Question: What I'm trying to do is have a master repo with root dir named 'lib', within this are 2 sub-directories 'js' and 'html'. When creating local/dev branches based on 'lib', I need to pull the master 'html' directory, but inside that directory I need the latest 'js' directory.
Fyi, 'html' contains several templates for various projects, 'js' contains our own Javascript libraries but also 3rd party: jquery, YUI, Cufon, etc. Ideally I want to pull from 3rd party repo's where possible, though I can live without that for the time being.
In my case, 'js' should be separate from 'html' because it is used by other projects that have nothing to do with the 'html' directory, but projects based on templates from 'html' always require 'js'.
So my questions:
-
I <URL>, but I didn't understand how either of these could achieve the above - unless I'd clone '/lib' and sparse checkout '/lib/html/template1/' for example, and then inside '/lib/html/template1/js/' clone the same repo and sparse checkout '/lib/js'. In which case my second question:
-
---
When work is complete on local branch(es), we'd merge with the dev branch. When the project is complete, we'd merge dev with master. So the third question:
-
Diagram outlining the proposed workflow:

---
I'm more than happy to be told I have the concept skewed, but if so please help me by explaining why, and how I might achieve the above. I'm absolutely no Git pro, I'm trying to start working with Git.
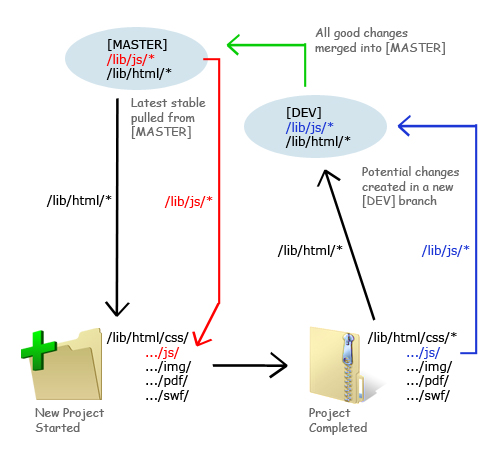
Answer: Note: a submodule can be checked-out at whatever branch you need: you can be in branch 'A' in the parent repo, and branch 'B' in a submodule, the parent repo doesn't care. All a parent repo records is the commit SHA1 of the submodule repo.
I would really recommend using sparse checkout but:
- 'lib''js''html'- 'js''html''lib'- 'html''js'
In other words:
- 'lib''html''js''html''js'- 'html''js'- - 'lib'- 'lib/html''html'- 'lib/html/js''js'
In order to your parent repo 'lib' (with submodules initialized but not updated) to detect changes from your two submodules, you can also make symlinks from your 'lib' repo to the two separate 'html' and 'js' cloned repos.
That way, you can commit 'lib' repo with the newly updated two submodules.
However, all your current developments are made from a non-git directory structure which follows your expected organization.